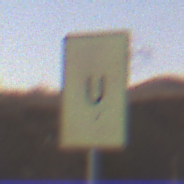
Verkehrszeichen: AnkuendigungOderFortsetzungUmleitungOhnePfeilsymbol
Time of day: SunriseSunset
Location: Outdoor (Suburban)
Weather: PartlyCloudy
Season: NotSpecified
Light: Natural